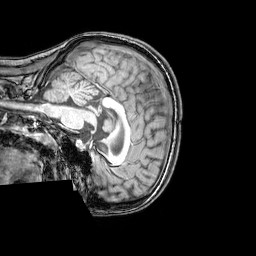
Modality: T1w
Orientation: sagittal
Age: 22
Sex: female
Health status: healthy
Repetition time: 0.081 s
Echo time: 0.037 s